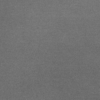
Label: dusty